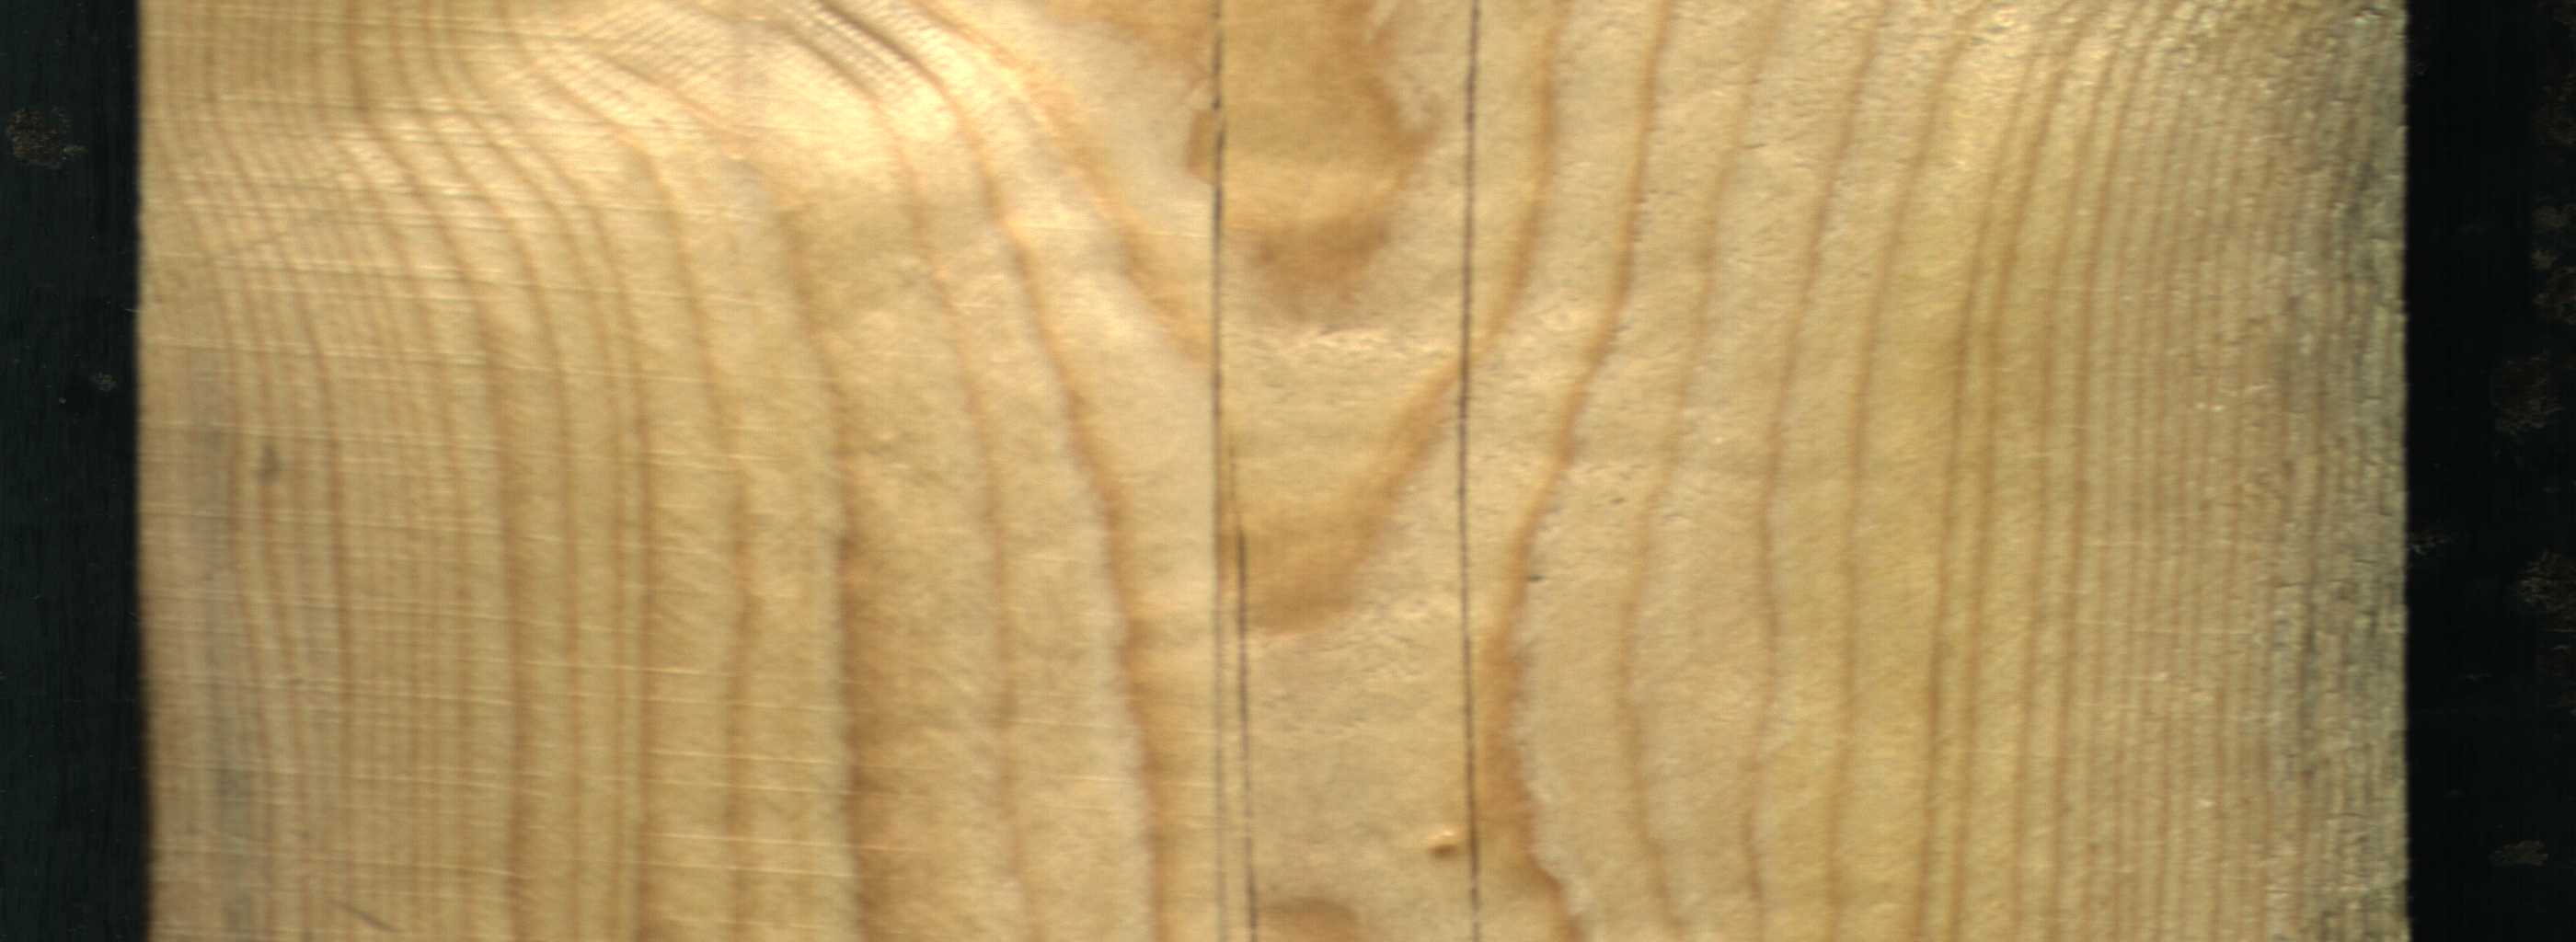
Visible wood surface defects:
Crack
Crack